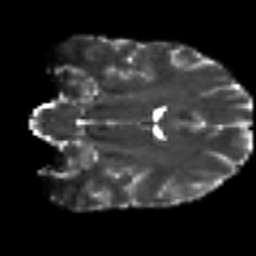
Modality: T2w
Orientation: coronal
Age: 21
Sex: female
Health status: healthy
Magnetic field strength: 3 T
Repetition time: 8.4 s
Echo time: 0.0926 s